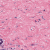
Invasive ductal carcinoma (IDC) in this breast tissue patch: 0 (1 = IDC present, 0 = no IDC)